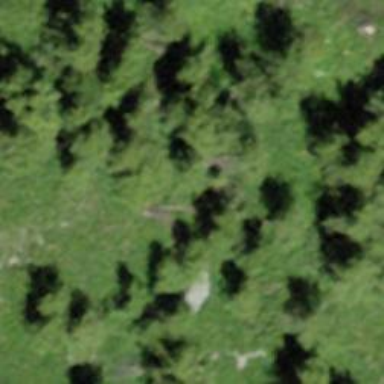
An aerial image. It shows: Forest area.